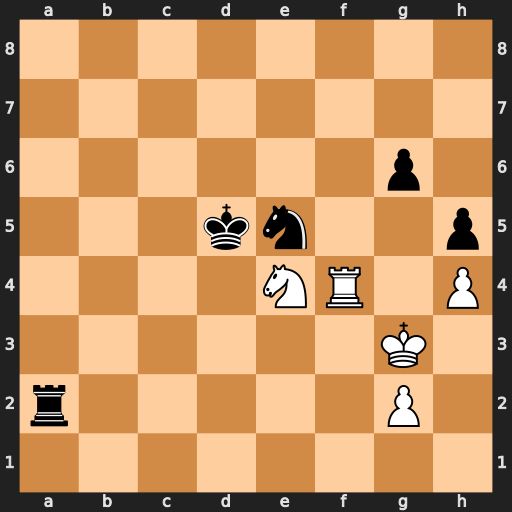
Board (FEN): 8/8/6p1/3kn2p/4NR1P/6K1/r5P1/8
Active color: w
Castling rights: -
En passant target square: -
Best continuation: Nc3+ Ke6 Nxa2